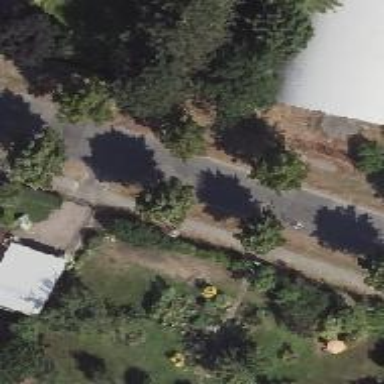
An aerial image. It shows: Avenue lined with deciduous broadleaved trees.